Question: The default palette in a CKEditor windows is like this:

Is it possible to select only a few colors (I just need three of them) instead of showing them all? I checked the config.js but it doesn't seems possible to set colors limit from there. Is this possible?
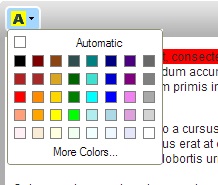
Answer: All colors are defined in ckeditor/ckeditor.js. This is a minified file, so it is hard to read. If you perform a search on colorButton_colors, you will find the following definition:
'''
colorButton_colors='000,800000,8B4513,2F4F4F,008080,000080,4B0082,696969,B22222,A52A2A,DAA520,006400,40E0D0,0000CD,800080,808080,F00,FF8C00,FFD700,008000,0FF,00F,EE82EE,A9A9A9,FFA07A,FFA500,FFFF00,00FF00,AFEEEE,ADD8E6,DDA0DD,D3D3D3,FFF0F5,FAEBD7,FFFFE0,F0FFF0,F0FFFF,F0F8FF,E6E6FA,FFF';
'''
Just remove, or add colors you want.
Hope that helps!